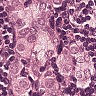
Metastatic tissue present: yes